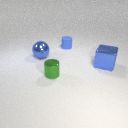
large blue metal sphere to the left of small green metal cylinder